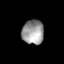
Tissue: skin
Cell type: Epithelial cells
Senescence score: 0.2819
Nuclear area (px): 518
Mean DAPI intensity: 153.485